Field crop: maize
Growth stage: 2
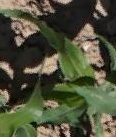
Species: maize